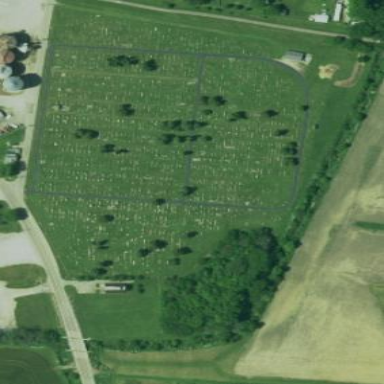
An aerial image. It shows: Cemetery.